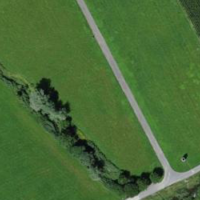
EUNIS habitat code: 57
Species observed at this site:
Lythrum salicaria
Centaurea scabiosa
Cichorium intybus